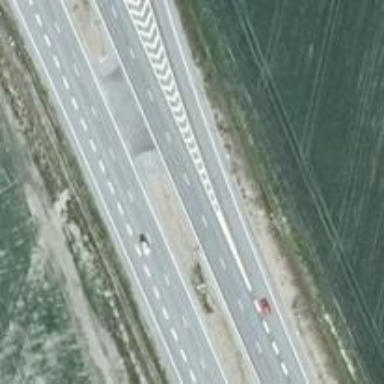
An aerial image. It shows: Asphalt motorway.